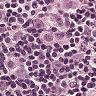
Metastatic tissue present: yes